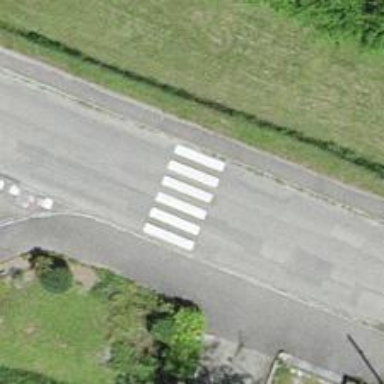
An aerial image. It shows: Uncontrolled crossing on the road.